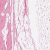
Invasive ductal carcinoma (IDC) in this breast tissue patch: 0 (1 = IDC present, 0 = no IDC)